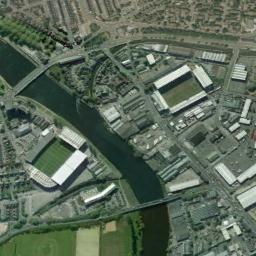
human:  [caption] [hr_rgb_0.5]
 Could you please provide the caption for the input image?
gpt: Many buildings of different shapes are beside the stadium .

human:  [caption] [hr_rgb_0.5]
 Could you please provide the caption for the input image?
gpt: There is a baseball field between the two roads .

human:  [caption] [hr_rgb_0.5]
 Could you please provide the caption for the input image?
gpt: Two square gymnasiums separated by river and residential area .

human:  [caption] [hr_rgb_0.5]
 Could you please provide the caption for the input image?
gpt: The stadium is on the grass next to some buildings and a river .

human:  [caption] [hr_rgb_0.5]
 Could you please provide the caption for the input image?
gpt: There are many buildings and a river beside the stadium .